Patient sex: M
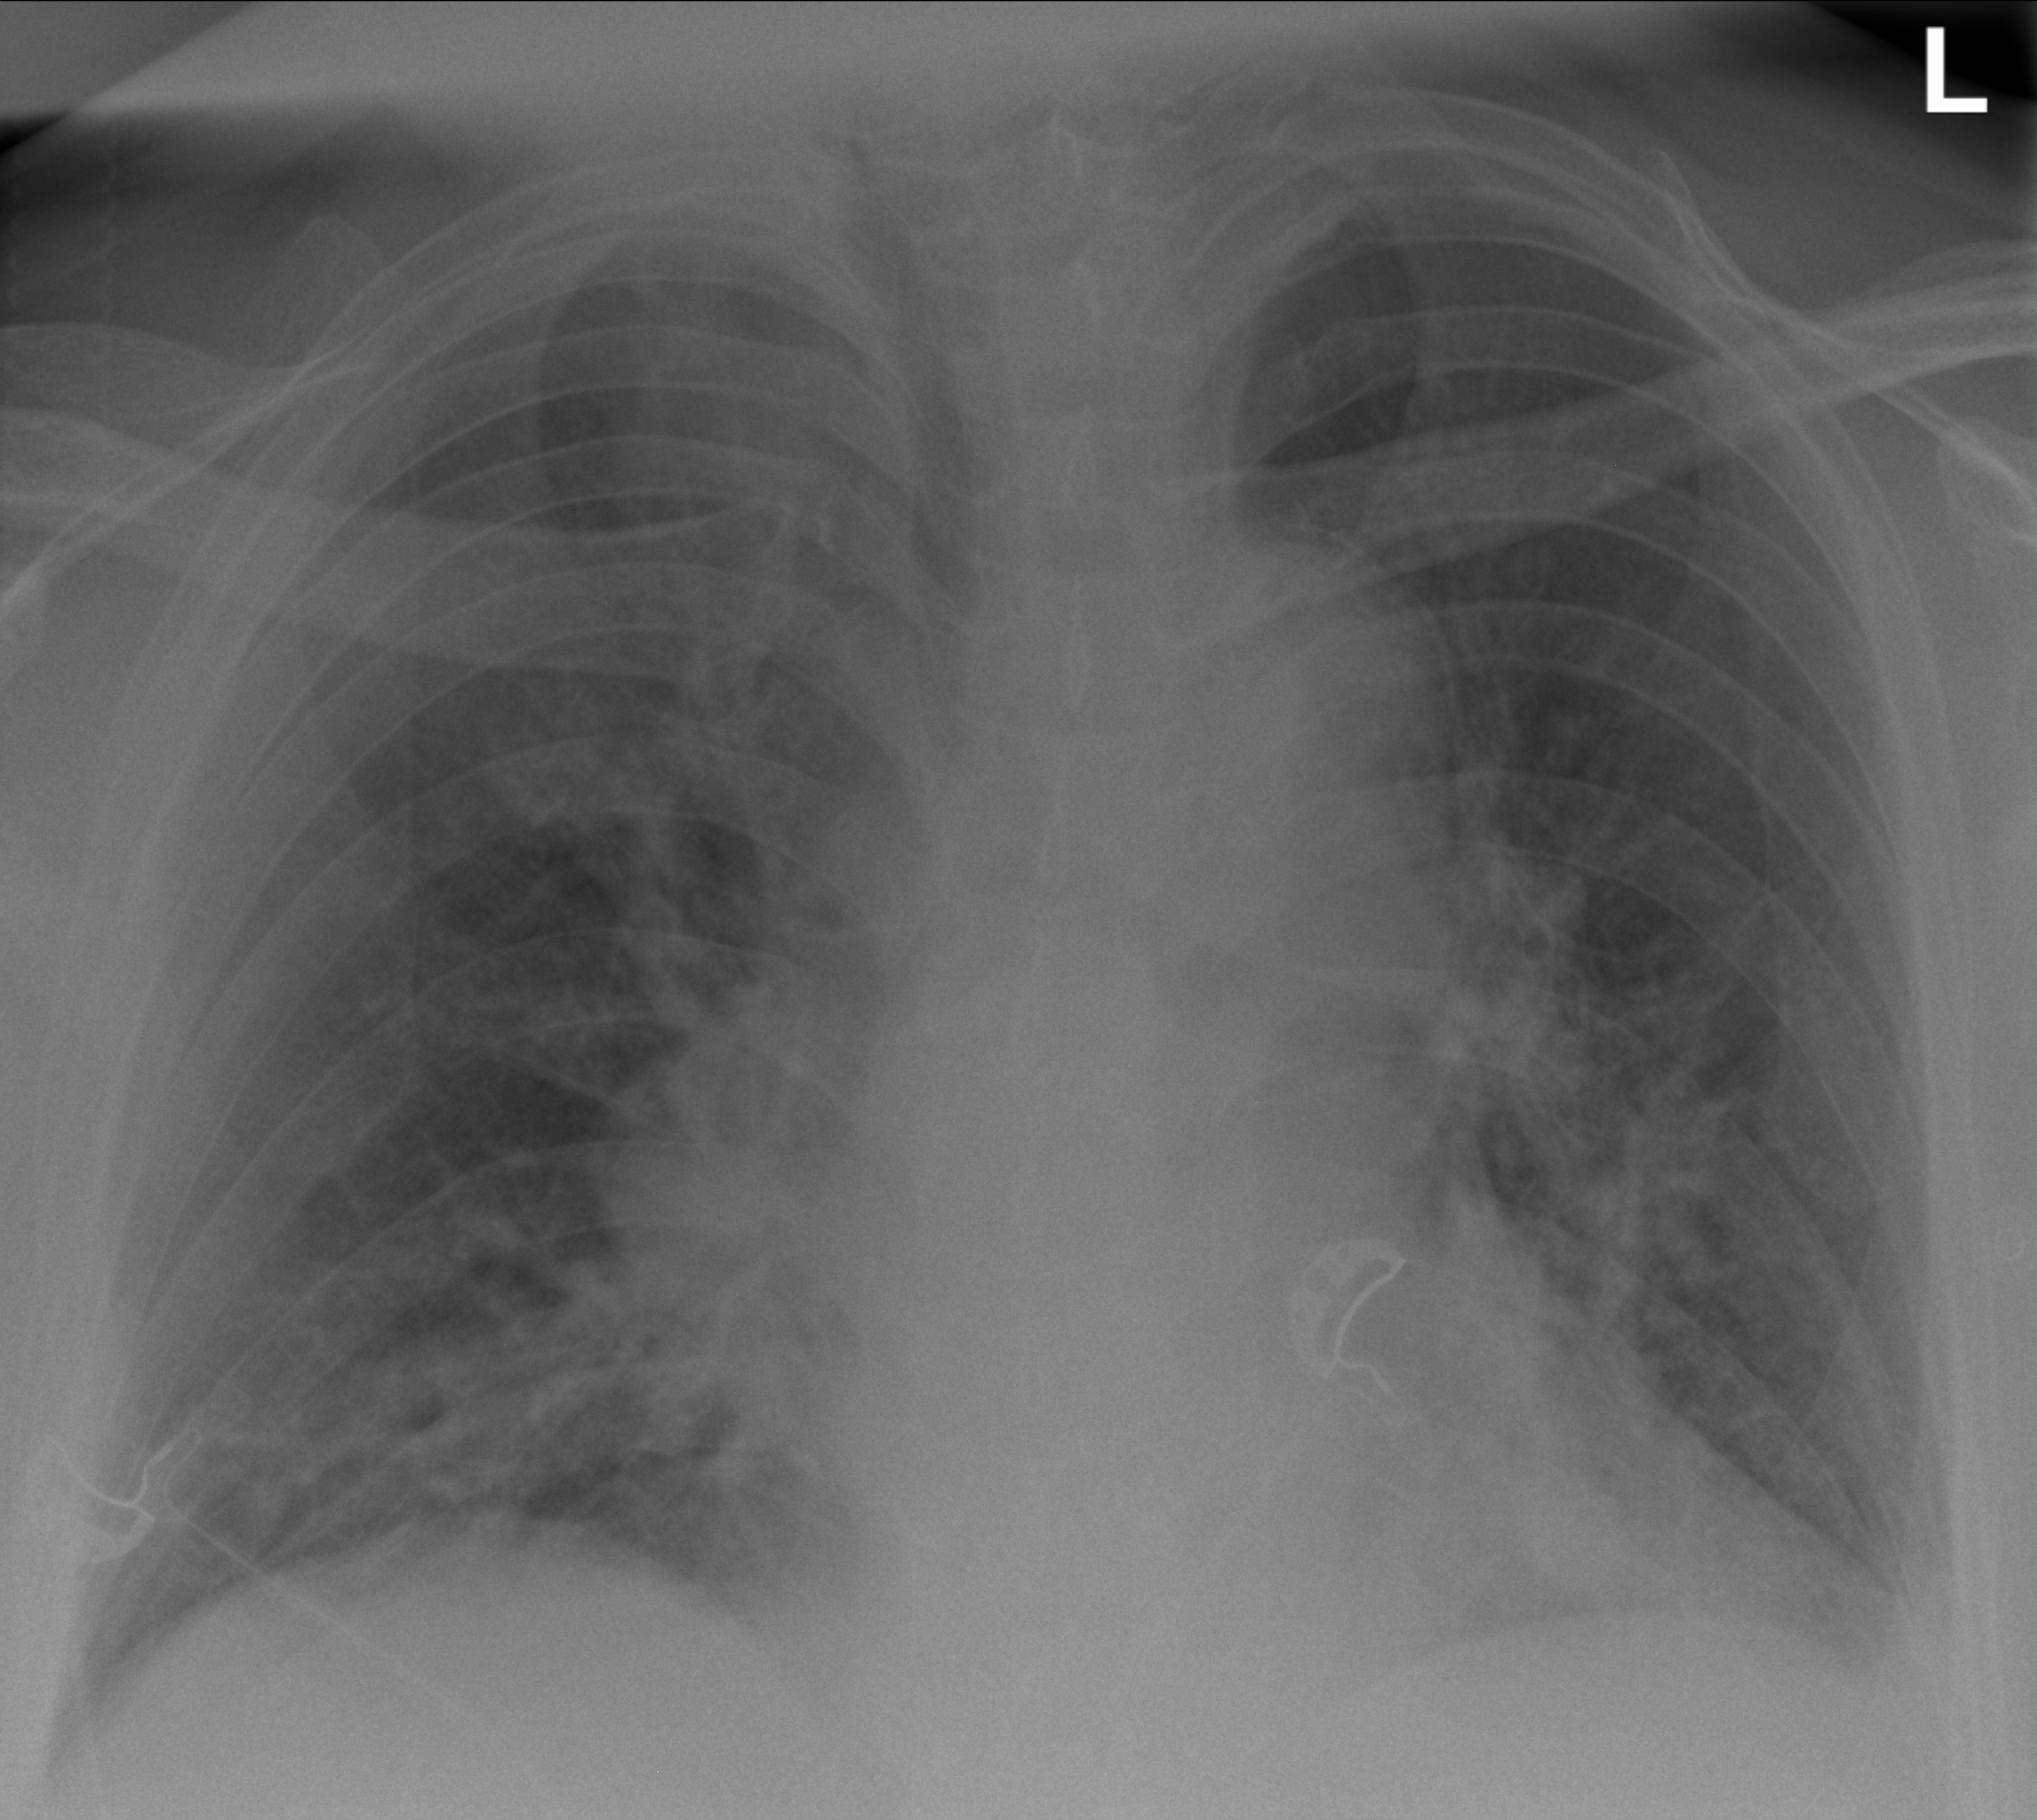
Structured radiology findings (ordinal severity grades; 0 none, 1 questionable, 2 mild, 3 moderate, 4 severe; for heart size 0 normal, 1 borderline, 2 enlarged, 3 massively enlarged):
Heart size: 1
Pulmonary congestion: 1
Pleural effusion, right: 0
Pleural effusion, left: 2
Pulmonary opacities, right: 3
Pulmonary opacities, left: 3
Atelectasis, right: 2
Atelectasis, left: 2